Question: I hadnt noticed that my laptop was going to shut down due to low battery.
While I was writing code in Android Studio laptop shut down.
When I restarted it and opened Android Studio
it cannot resolve almost anything - Activity, Intent, Calendar etc.
When I mark the unresolvable symbol and click Alt+Enter, the only suggestion I get is "Setup JDK":

I tried this: <URL> but to no result.
What do I do?
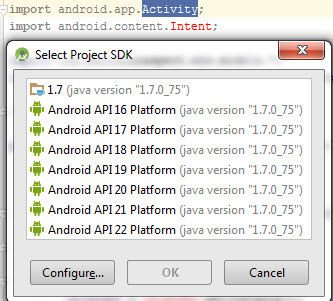
Answer: It probably lost its mappings, or at worst case something was corrupted.
Try re-mapping, or use the same EXE you used to install android studio to do a repair install.